Question: I am trying to space out my string by replacing each character with a space string combined with an underscore string to create '_ _ _ _'.
However, I get a weird output:

If I load 1 character e.g 'ldr r1, = '_''
it works however I get '_____' and I am trying to get '_ _ _ _ _'. What is the best way to do this?
NOTE: I do not know C and I am new to ARM.
My function:
'''
sub r3, r0, #1 @has the length
ldr r0, = buffer @has the word
mov r5, #0 @start of increment
mov r6, r0 @copies word to r6
loop:
ldr r1, =spaceChar
strb r1, [r6, r5]
add r5, r5, #1
cmp r3, r5
bne loop
mov r1,r6
ldr r0, = HiddenWord
bl printf
pop {r4,lr}
bx lr
.data
HiddenWord:
.asciz "Word: %s"
spaceChar:
.asciz " _"
buffer:
.space 100
'''
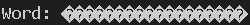
Answer: Since you already statically allocate the buffer the simplest solution is to preset it with " _" using your assembler and just put the terminating zero in the right place. I don't think you mentioned which assembler you use, the following works in gnu assembler:
'''
ldr r0, =buffer-1
mov r1, #0
strb r1, [r0, r3, lsl #1]
ldr r0, =HiddenWord
ldr r1, =buffer
bl printf
pop {r4,lr}
bx lr
.data
HiddenWord:
.asciz "Word: %s
"
buffer:
.rept 50
.ascii "_ "
.endr
'''
If you want to fill the buffer programmatically, that could look like:
'''
ldr r0, =buffer @has the word
ldr r1, =0x205f @ underscore + space
loop:
strh r1, [r0], #2
subs r3, r3, #1
bne loop
mov r1, #0 @ replace final
strb r1, [r0, #-1] @ space with zero
'''